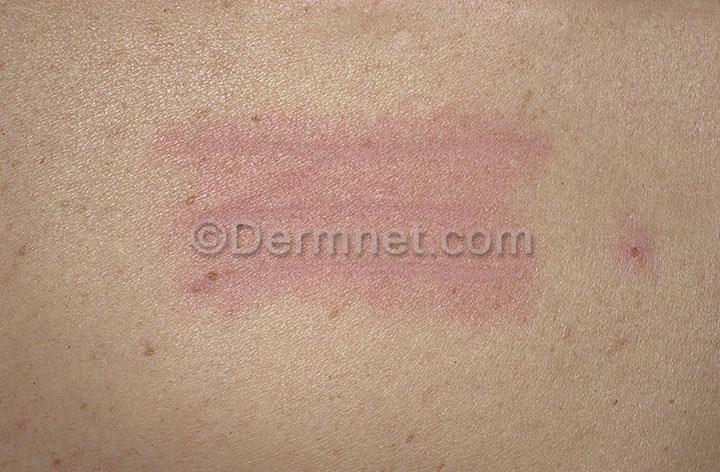
Disease: Urticaria Hives